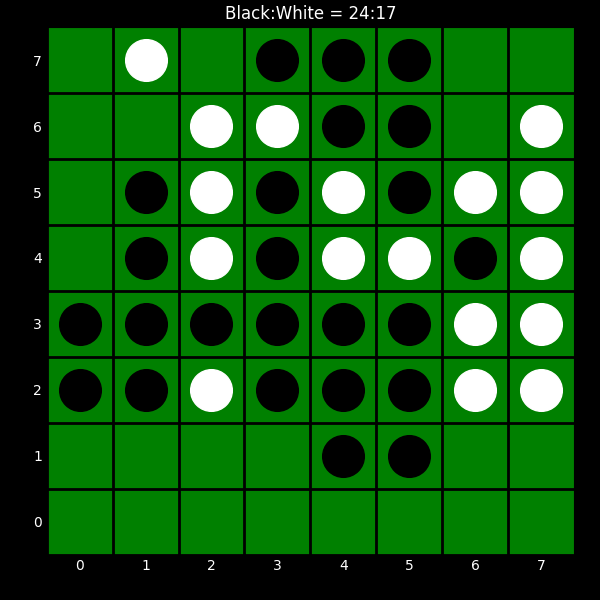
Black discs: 24
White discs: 17